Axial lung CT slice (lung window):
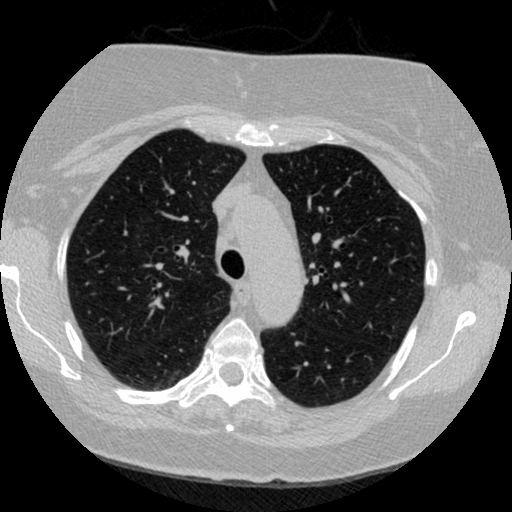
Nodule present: no